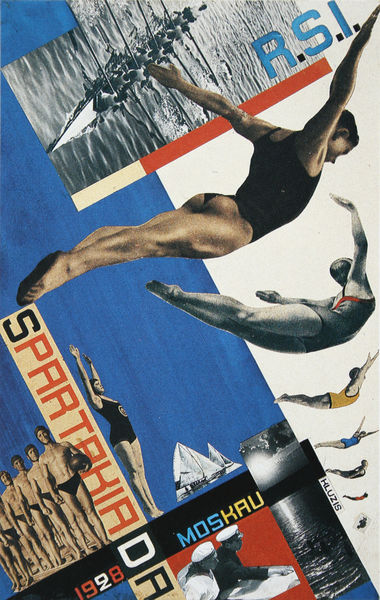
Titel: Plakatentwurf zu "Spartakiada"
Künstler: Gustav Kluzis
Standort: Riga
Institution: Staatliches Kunstmuseum der Lettischen Republik
Schlagwörter: blau, körper, wasser, weiß, frauen, komposition, frau, grau, männer, schwarz, rot, mützen, arme, inkarnat, horizont, beine, sprung, schiffe, schrift, segel, grafik, graphik, werbung, muskeln, ruderer, sport, collage, segler, schwarzweiß, text, plakat, moskau, poster, zahl, ziffer, springen, sportler, achter, russisch, schwimmer, mannschaft, badeanzug, trikot, schwimmerin, badehosen, fotomontage, photomontage, badeanzüge, wasserball, springer, trikots, wassersport, hechtsprünge, poser, schwimmanzüge, spartakiade, springerin, springerinnen, sprtakiada, ortler, modkau